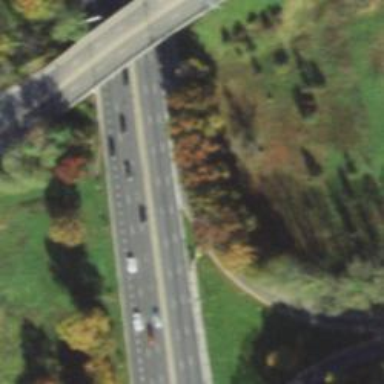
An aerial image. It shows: Trunk link highway with asphalt surface.